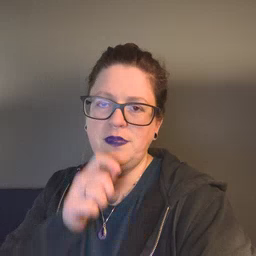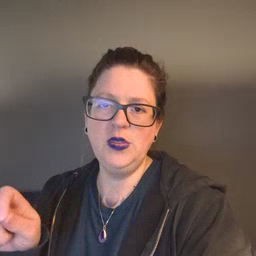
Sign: pencil